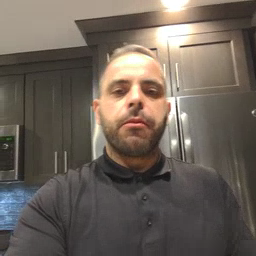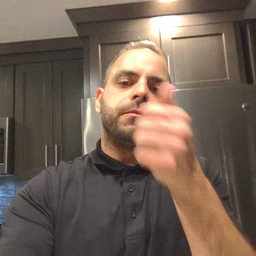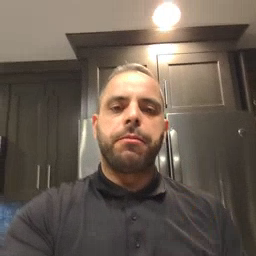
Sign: another